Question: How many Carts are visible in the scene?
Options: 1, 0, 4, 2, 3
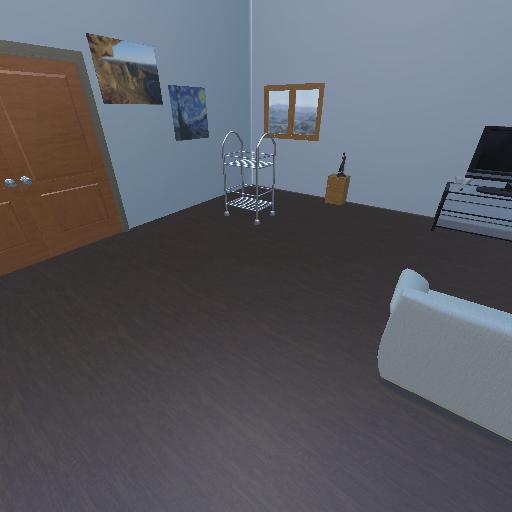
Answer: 1